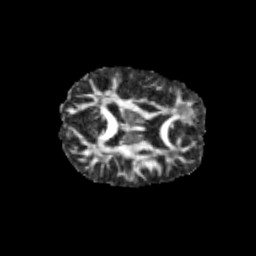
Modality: FA
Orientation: axial
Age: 12
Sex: female
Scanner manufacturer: siemens
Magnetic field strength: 3 T
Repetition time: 3.8 s
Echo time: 0.07 s